Milling tool wear sample.
Tool blade image: 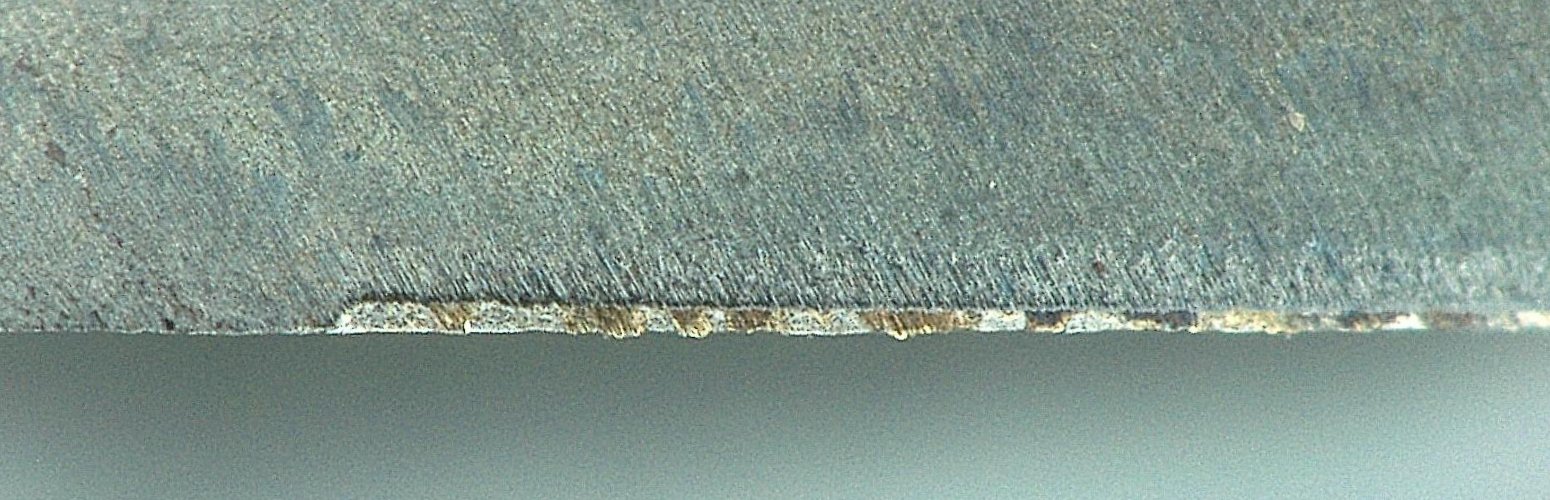
Chip image: 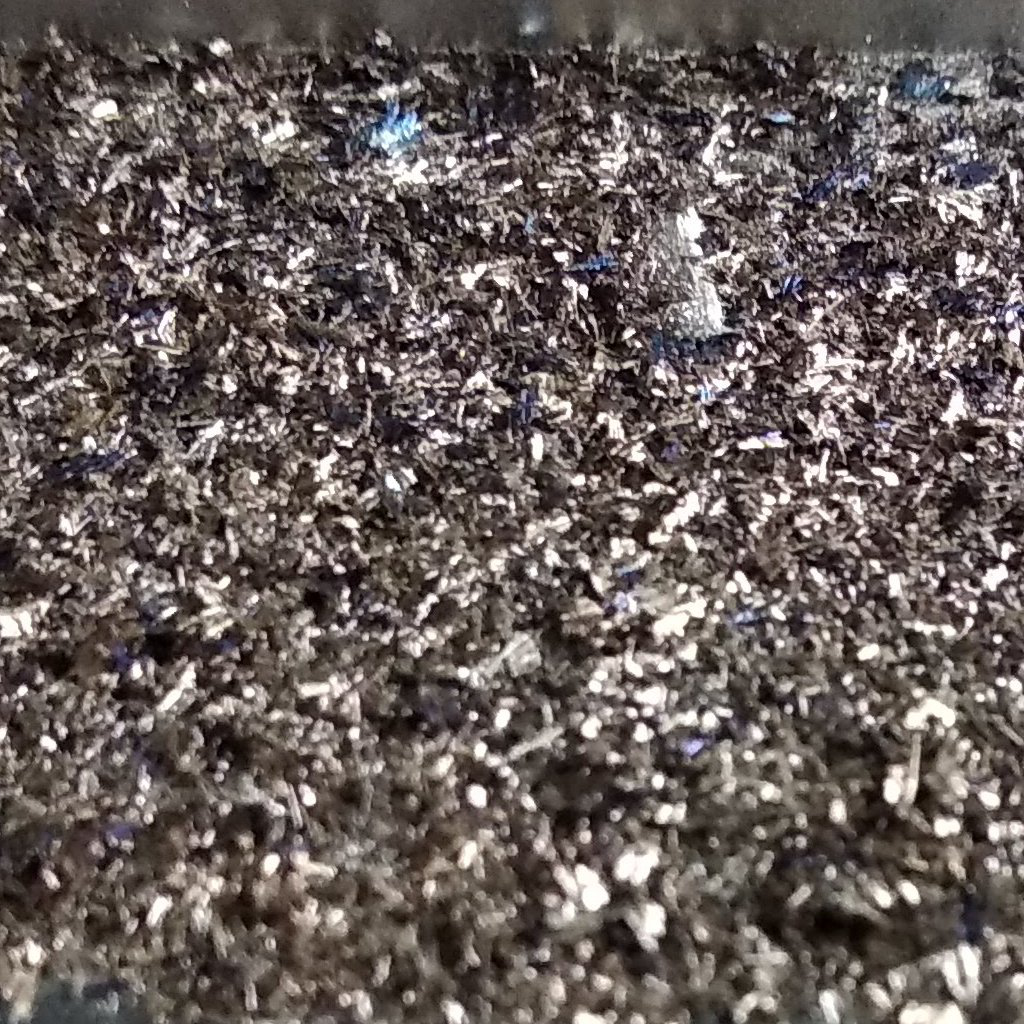
Workpiece image: 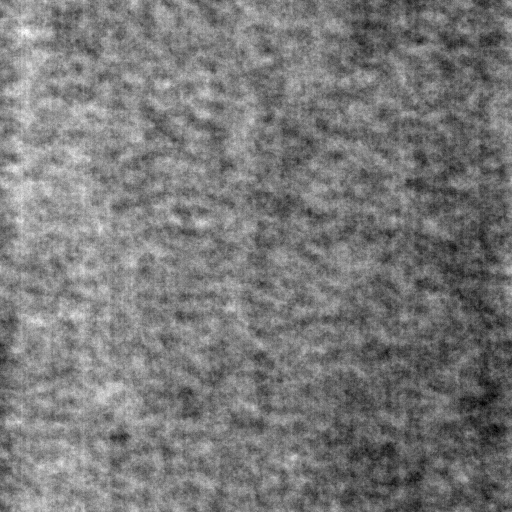
Tool wear state: used
Gaps: 0
Flank wear: 88.93
Overhang: 15.12
Force-signal Mel-spectrograms (X, Y, Z axes): 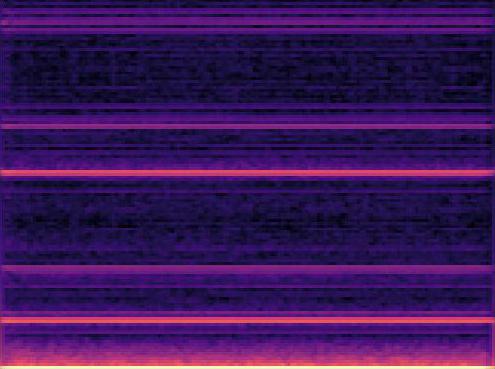 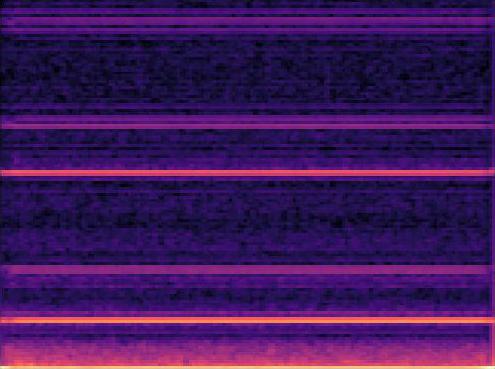 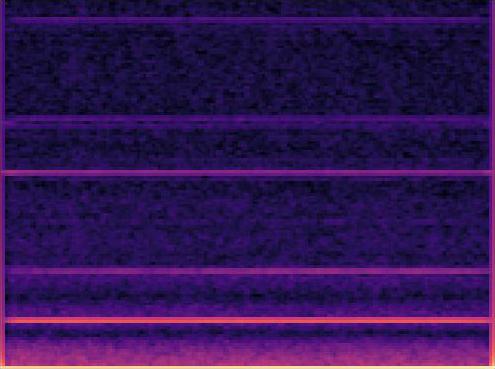
Force-signal scalograms (X, Y, Z axes): 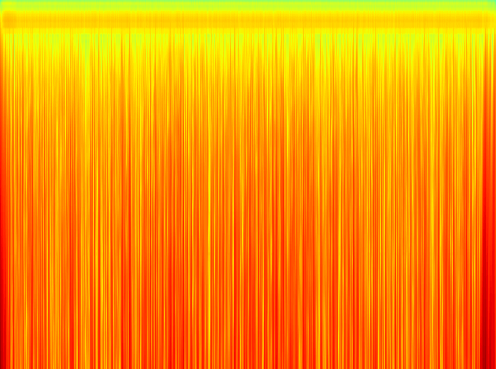 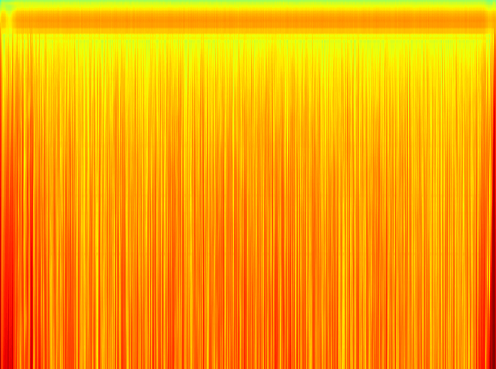 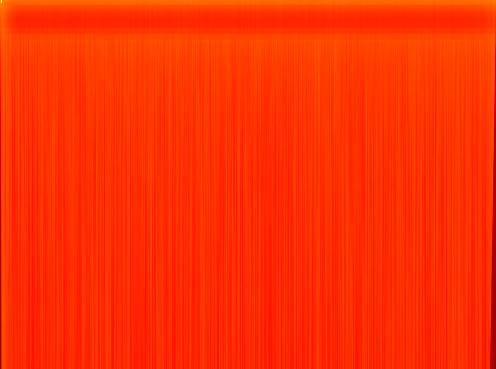
Force phase: steady_state_stabilization_wear